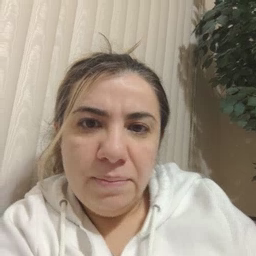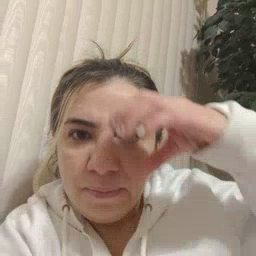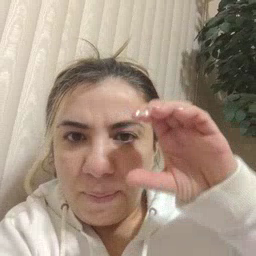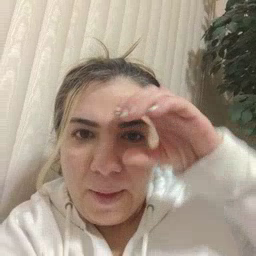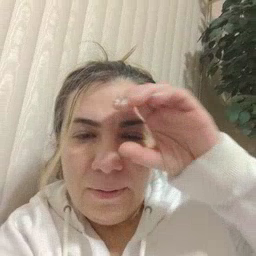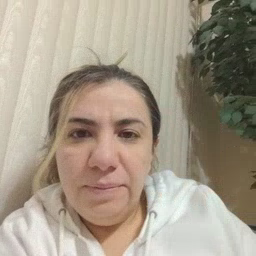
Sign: owl